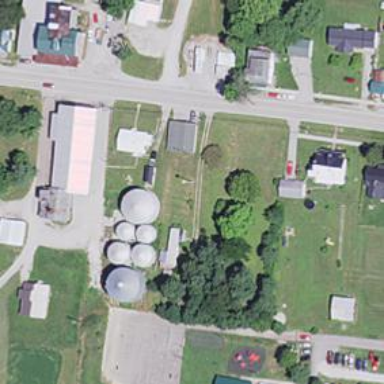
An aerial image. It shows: Silo.